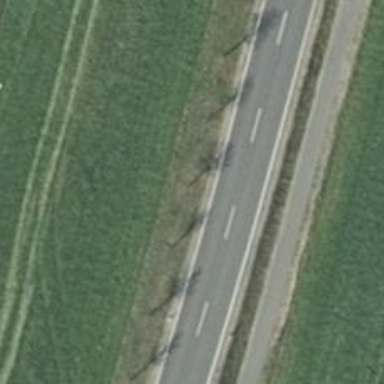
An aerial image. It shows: Row of deciduous broadleaved trees.